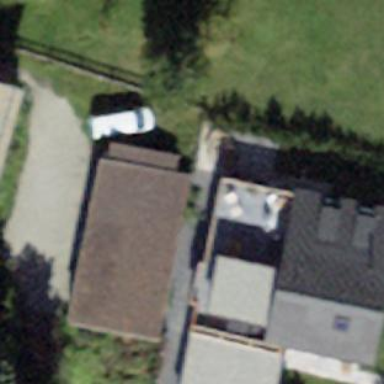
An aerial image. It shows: View of roof of building.